Question: First off - I'm not using MapKit. I'm using my own controls for something entirely different. But the annotation view is something I'd like to mimmic. I've seen other applications with similar views to indicate state or actions on other controls. However, scanning through the class library I can't find a view already in the SDK. Do I have to create my own custom view that mimics this look and behavior or does the iPhone provide a standard way of showing these annotations?

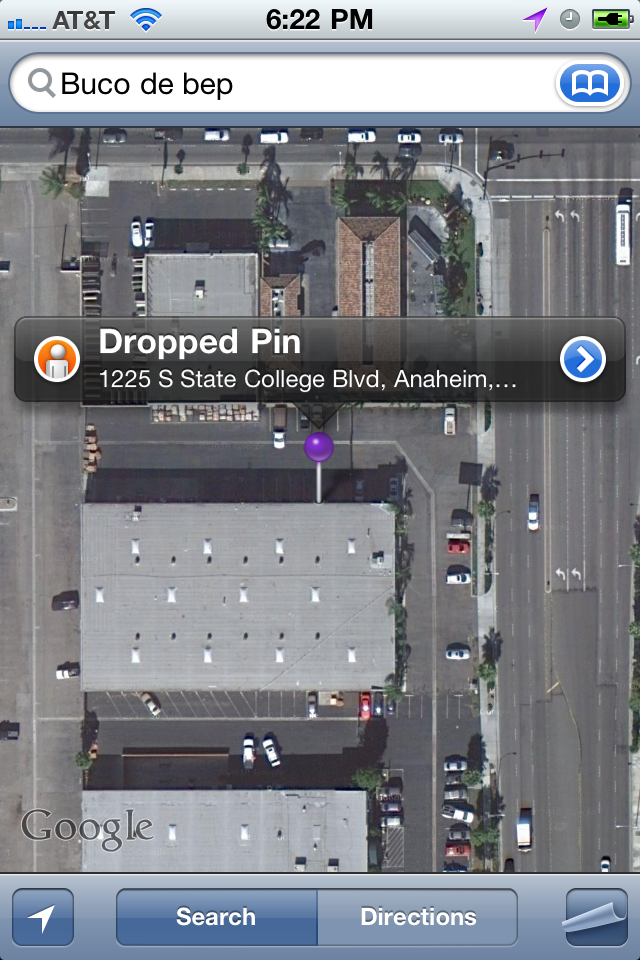
Answer: Well I couldn't find an open source solution so I built my own. To save anyone else the trouble, the source can be found at
<URL>